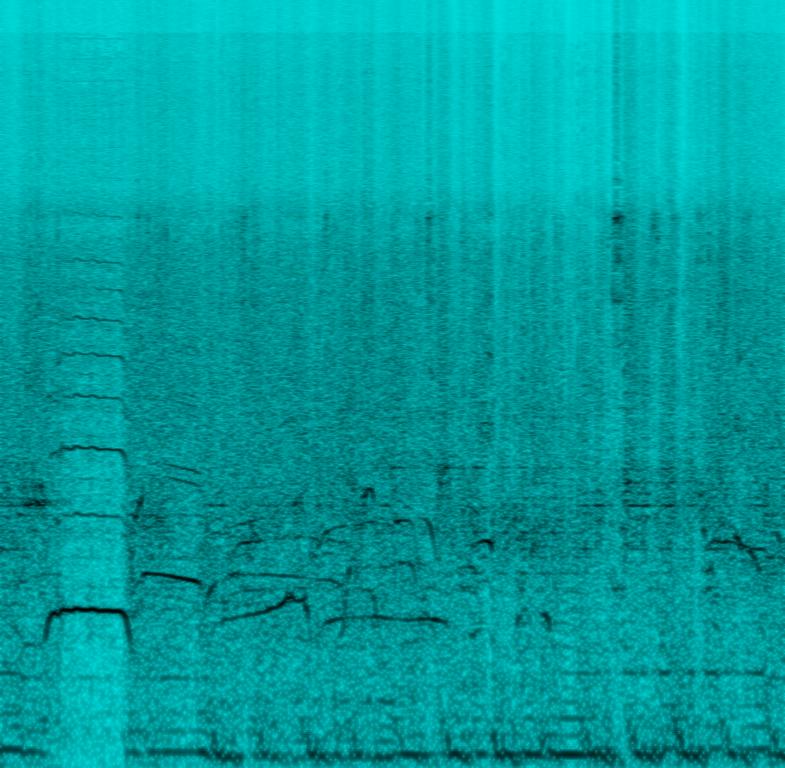
The low quality recording features an electro song playing, while the crowd is screaming. It sounds loud, harsh, distorted and the recording is in mono and noisy.